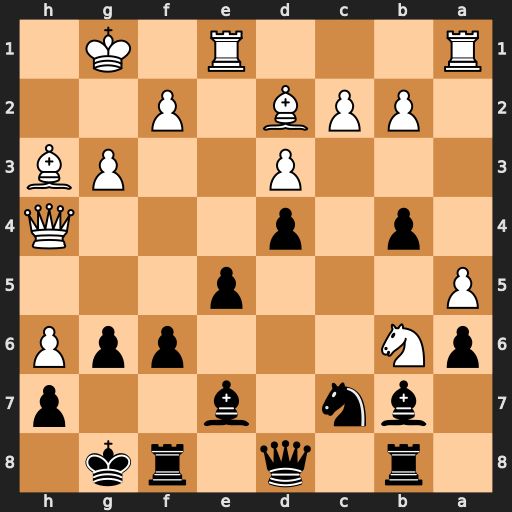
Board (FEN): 1r1q1rk1/1bn1b2p/pN3ppP/P3p3/1p1p3Q/3P2PB/1PPB1P2/R3R1K1
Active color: b
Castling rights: -
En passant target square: -
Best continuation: f5 Qxe7 Qxe7